Question: Im trying to make a tracking application.
The problem is that the location I get from the gps locationlistner is true but the location showing in the googlemap is wrong by atleast 20m.
This is shown in the picture below, red line is drawn from first know location to updated location 10seconds later. So to be clear I got almost a perfect location after 10seconds but still the blue icon dont change to it. (NOTE, it is zoomed to max)

Code:
'''
public class LocationHandler{
//Location handlers
private LocationManager locationManager = null;
//Keep track of current location
private LatLng currentLatLng = null;
private Location currentLocation = null;
//Bools
private Boolean gpsLock = false;
private Boolean gpsEnable = false;
public LocationHandler(Activity activity) {
int status = GooglePlayServicesUtil.isGooglePlayServicesAvailable(activity);
// Showing status
if(status!=ConnectionResult.SUCCESS){ // Google Play Services are not available
int requestCode = 10;
Dialog dialog = GooglePlayServicesUtil.getErrorDialog(status, activity, requestCode);
dialog.show();
}else {
// Getting LocationManager object from System Service LOCATION_SERVICE
locationManager = (LocationManager)activity.getSystemService(Context.LOCATION_SERVICE);
// Check type of location service
if(locationManager != null){
try{gpsEnable = locationManager.isProviderEnabled(LocationManager.GPS_PROVIDER);}catch(Exception ex){}
if(gpsEnable){
locationManager.requestLocationUpdates(LocationManager.GPS_PROVIDER, 0, 0, gpsLocationListener);
}
}
}
}
public void stopLocationUpdates() {
if(gpsLocationListener != null){
locationManager.removeUpdates(gpsLocationListener);
}
}
/**
* @return the currentLocation
*/
public Location getCurrentLocation() {
return currentLocation;
}
/**
* @return the latLng
*/
public LatLng getCurrentLatLng() {
return currentLatLng;
}
/**
* @return the gpsLock
*/
public Boolean getGpsLock() {
return gpsLock;
}
public void setLatLng(Location location){
if(location.getAccuracy() < 50){
double latitude = location.getLatitude();
// Getting longitude of the current location
double longitude = location.getLongitude();
// Creating a LatLng object for the current location
currentLatLng = new LatLng(latitude, longitude);
currentLocation = location;
}
}
private LocationListener gpsLocationListener = new LocationListener() {
@Override
public void onStatusChanged(String provider, int status, Bundle extras){}
public void onProviderEnabled(String provider){}
public void onProviderDisabled(String provider){}
@Override
public void onLocationChanged(Location location) {
gpsLock = true;
setLatLng(location);
}
};
}
'''
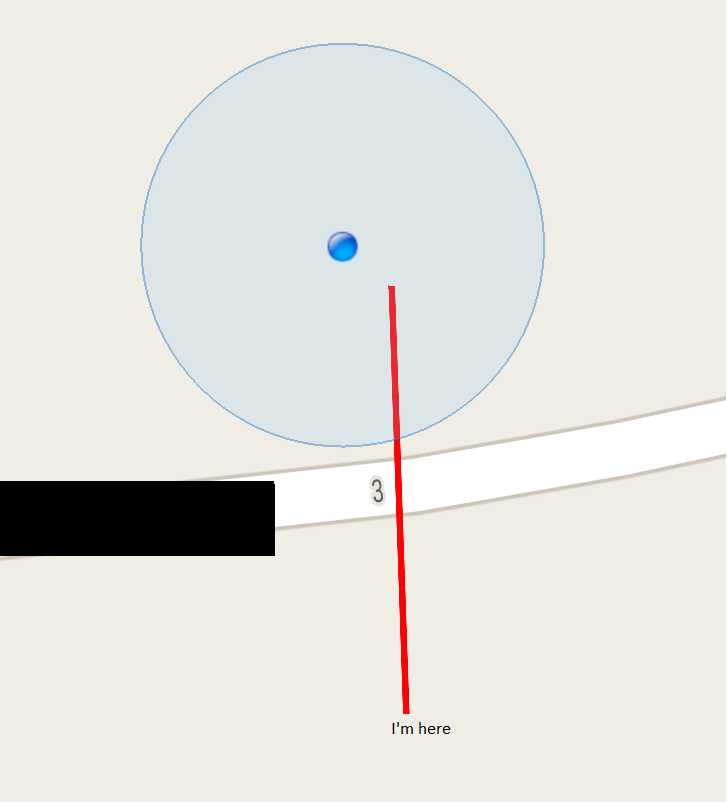
Answer: The blue dot does not neccessarily perfectly match the coordinates you got by the location listener.
The blue dot is filtered, sucht that it avoids unrealistic jumps.
Such jumps could happen when you don't move.
Propably you are sitting in a building or surounded by high buildings.
If you move (walk down the street) the dot will update to match the coodinates.
Further nobody told that the streets in google maps are always at the correct position.
The map companies that deliver maps to google (TomTom and Navteq) state that the accuracy within cities is within 5m, and in rural region 20m.
However in your case I asume - as said above - that it is a filtering of the blue dot. (On ios the blue dot even does an extrapolation into the future if you are driving).
An acuracy deviation in cities can reach about 30m when you are outside, if you are inside a building sitting near the window, the offset may exceed 60m.